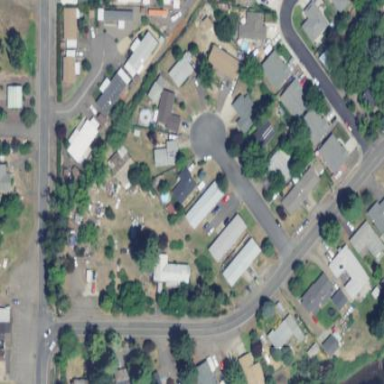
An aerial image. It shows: Residential area designated as trailer park.